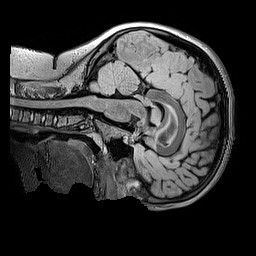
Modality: FLAIR
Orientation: sagittal
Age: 10
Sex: male
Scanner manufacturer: siemens
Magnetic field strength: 3 T
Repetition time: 5 s
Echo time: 0.388 s